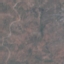
Label: HerbaceousVegetation